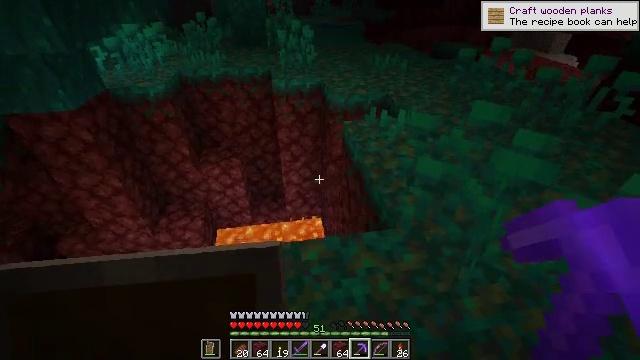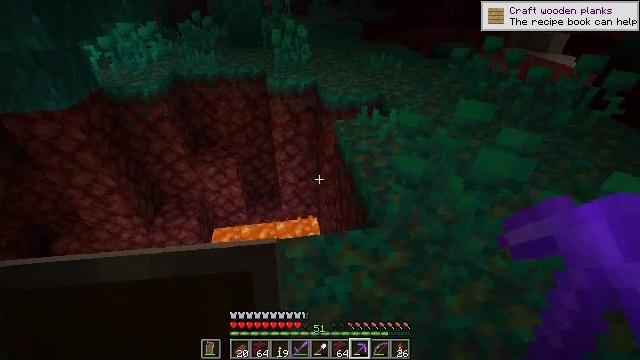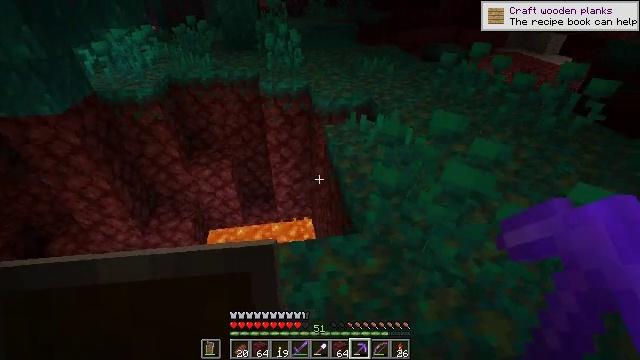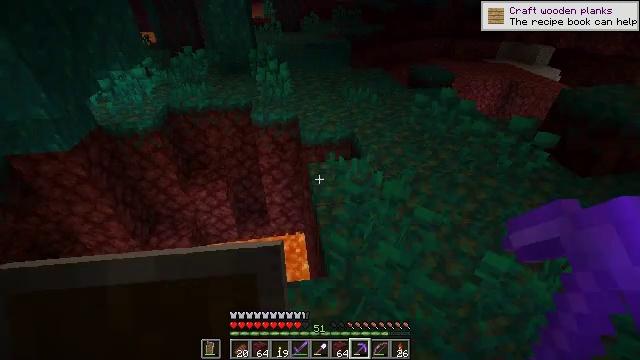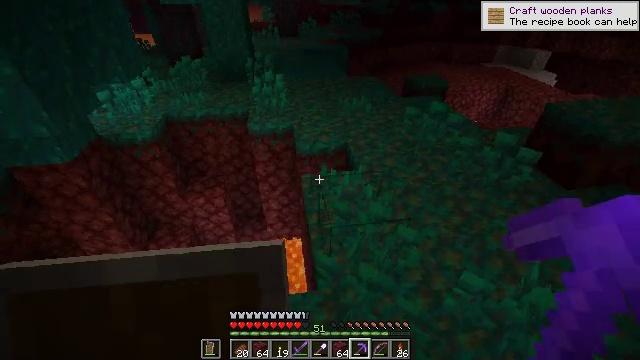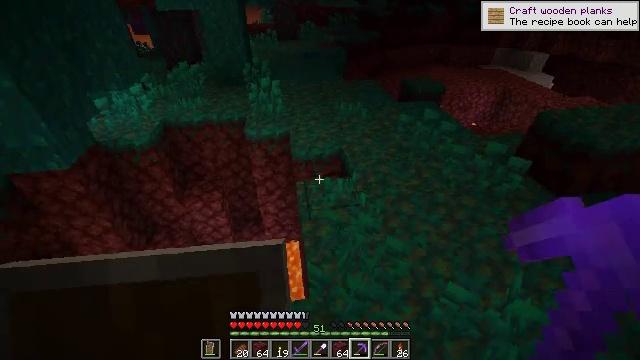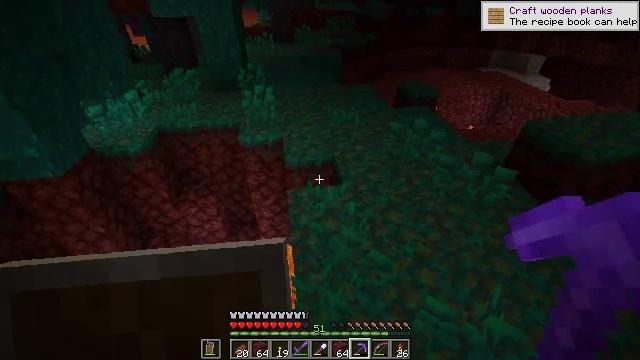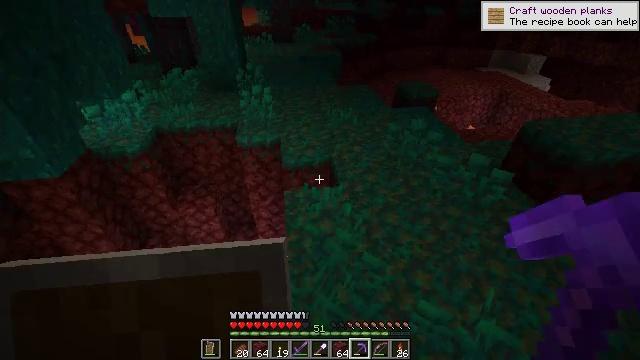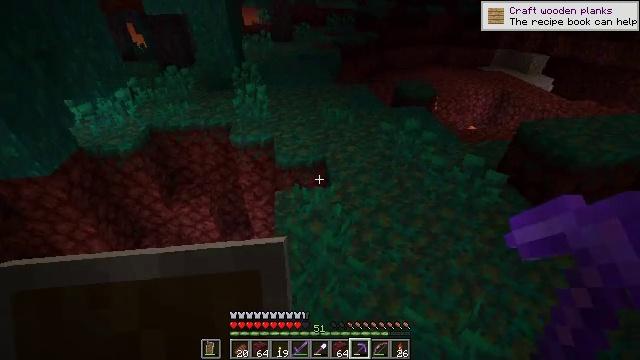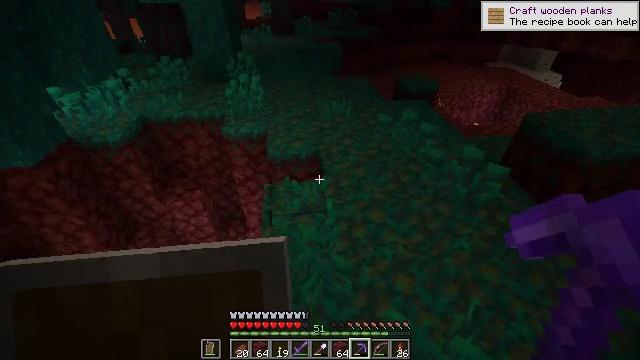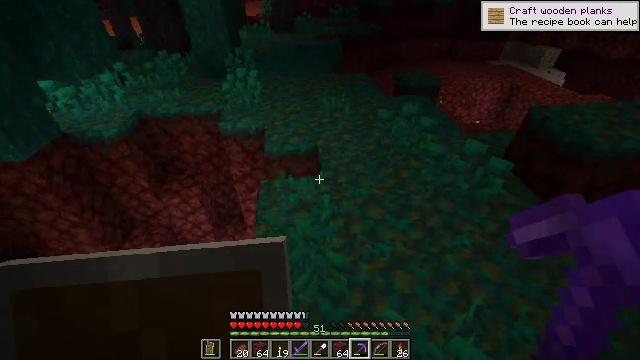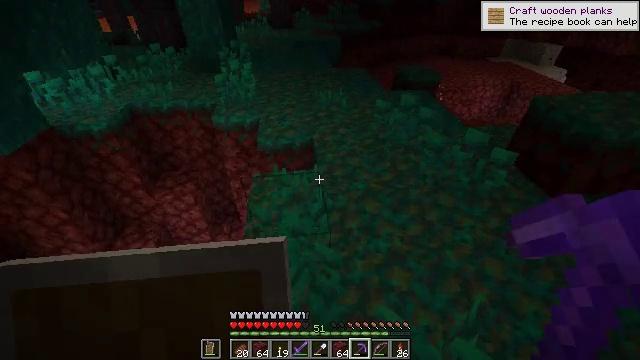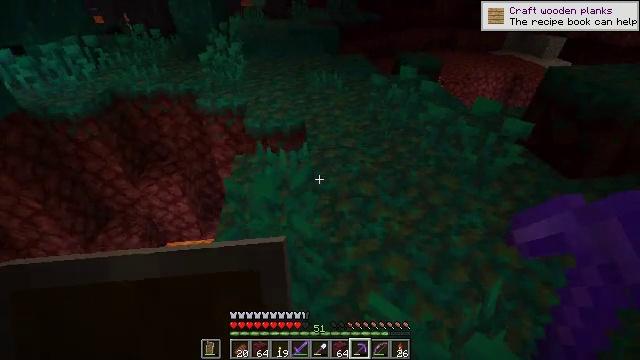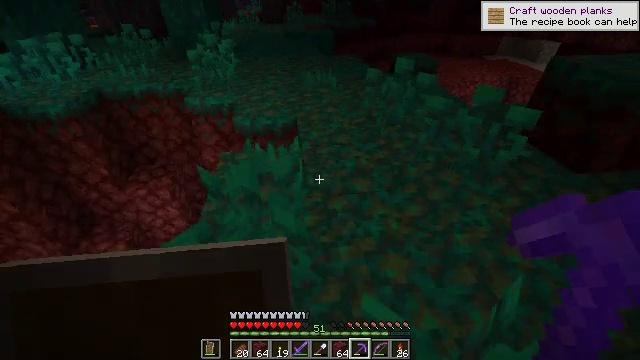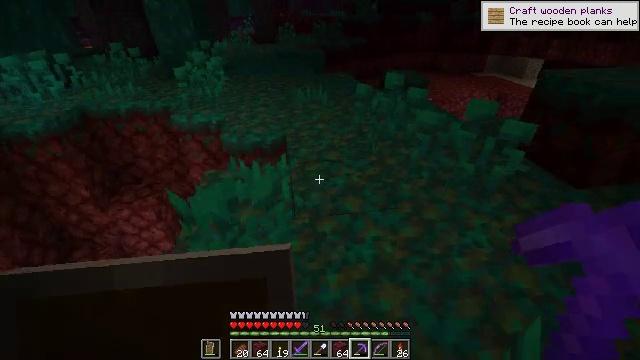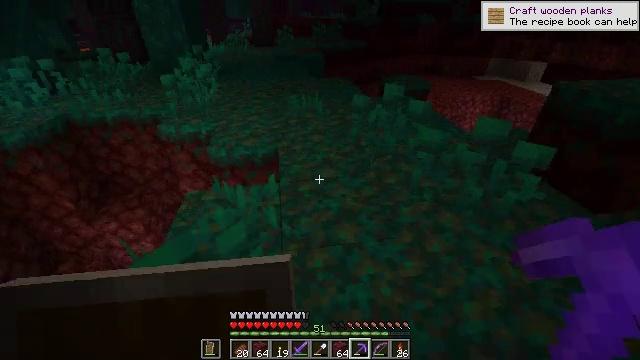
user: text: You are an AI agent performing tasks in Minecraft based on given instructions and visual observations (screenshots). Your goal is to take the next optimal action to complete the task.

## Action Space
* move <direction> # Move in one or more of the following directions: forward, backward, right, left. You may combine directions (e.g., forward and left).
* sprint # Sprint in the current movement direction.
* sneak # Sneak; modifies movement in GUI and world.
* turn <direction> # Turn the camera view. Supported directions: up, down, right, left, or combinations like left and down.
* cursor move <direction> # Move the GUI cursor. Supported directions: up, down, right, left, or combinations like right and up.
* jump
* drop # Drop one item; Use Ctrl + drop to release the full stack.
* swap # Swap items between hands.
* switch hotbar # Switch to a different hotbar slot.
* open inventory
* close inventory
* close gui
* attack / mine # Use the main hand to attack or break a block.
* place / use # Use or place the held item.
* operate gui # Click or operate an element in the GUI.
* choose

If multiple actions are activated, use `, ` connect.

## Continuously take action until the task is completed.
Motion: motion action
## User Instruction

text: Use a pickaxe to mine the warped nylium.
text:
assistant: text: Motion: move right, jump
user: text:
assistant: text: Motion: move right, jump
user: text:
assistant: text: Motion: move forward and move right, jump
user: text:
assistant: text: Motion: move forward and move right
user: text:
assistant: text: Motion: move forward and move right
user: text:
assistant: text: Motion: move forward and move right
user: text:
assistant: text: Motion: move forward and move right
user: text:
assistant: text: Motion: move forward and move right
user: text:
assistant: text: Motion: move forward, turn left
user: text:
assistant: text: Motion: move forward
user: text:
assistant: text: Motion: move forward
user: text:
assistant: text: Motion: move forward
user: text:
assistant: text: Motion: move forward, turn up
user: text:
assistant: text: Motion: move forward, turn right and up
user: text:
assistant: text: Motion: move forward
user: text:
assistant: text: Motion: move forward, turn right
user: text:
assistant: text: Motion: move forward, turn right
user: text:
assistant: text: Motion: move forward, turn left and down
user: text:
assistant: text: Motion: move forward, turn right and down
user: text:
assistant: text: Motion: move forward, turn right and down
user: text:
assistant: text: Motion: move forward, turn right
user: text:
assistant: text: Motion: move forward
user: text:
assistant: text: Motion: move forward, turn down
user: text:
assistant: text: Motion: move forward, turn down
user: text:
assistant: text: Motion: move forward
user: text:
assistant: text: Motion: move forward
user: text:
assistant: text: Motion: move forward
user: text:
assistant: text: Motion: move forward
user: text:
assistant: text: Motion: move forward
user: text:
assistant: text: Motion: move forward